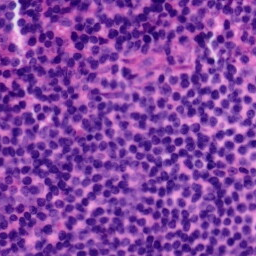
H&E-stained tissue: Tonsil